Aerial crown-view tile of a tropical tree (Barro Colorado Island, Panama), acquired 20250915:
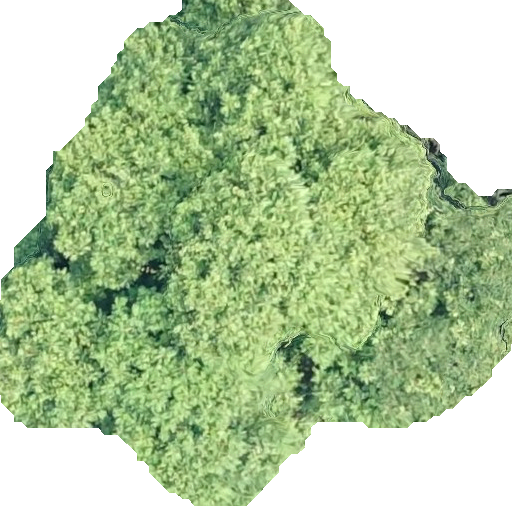
Species: Dipteryx oleifera
GBIF accepted scientific name: Dipteryx oleifera
Crown area: 265.728 m²